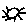
Label: sun